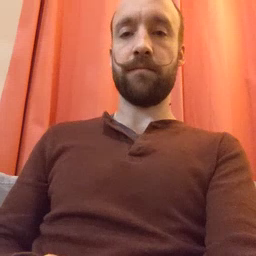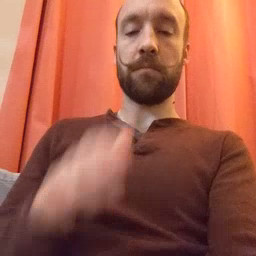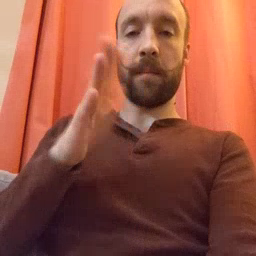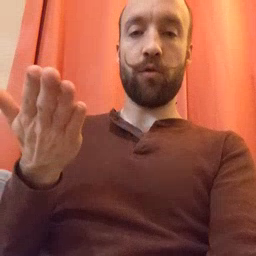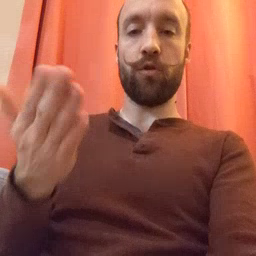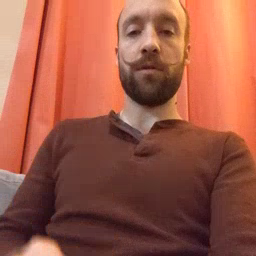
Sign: book